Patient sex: M
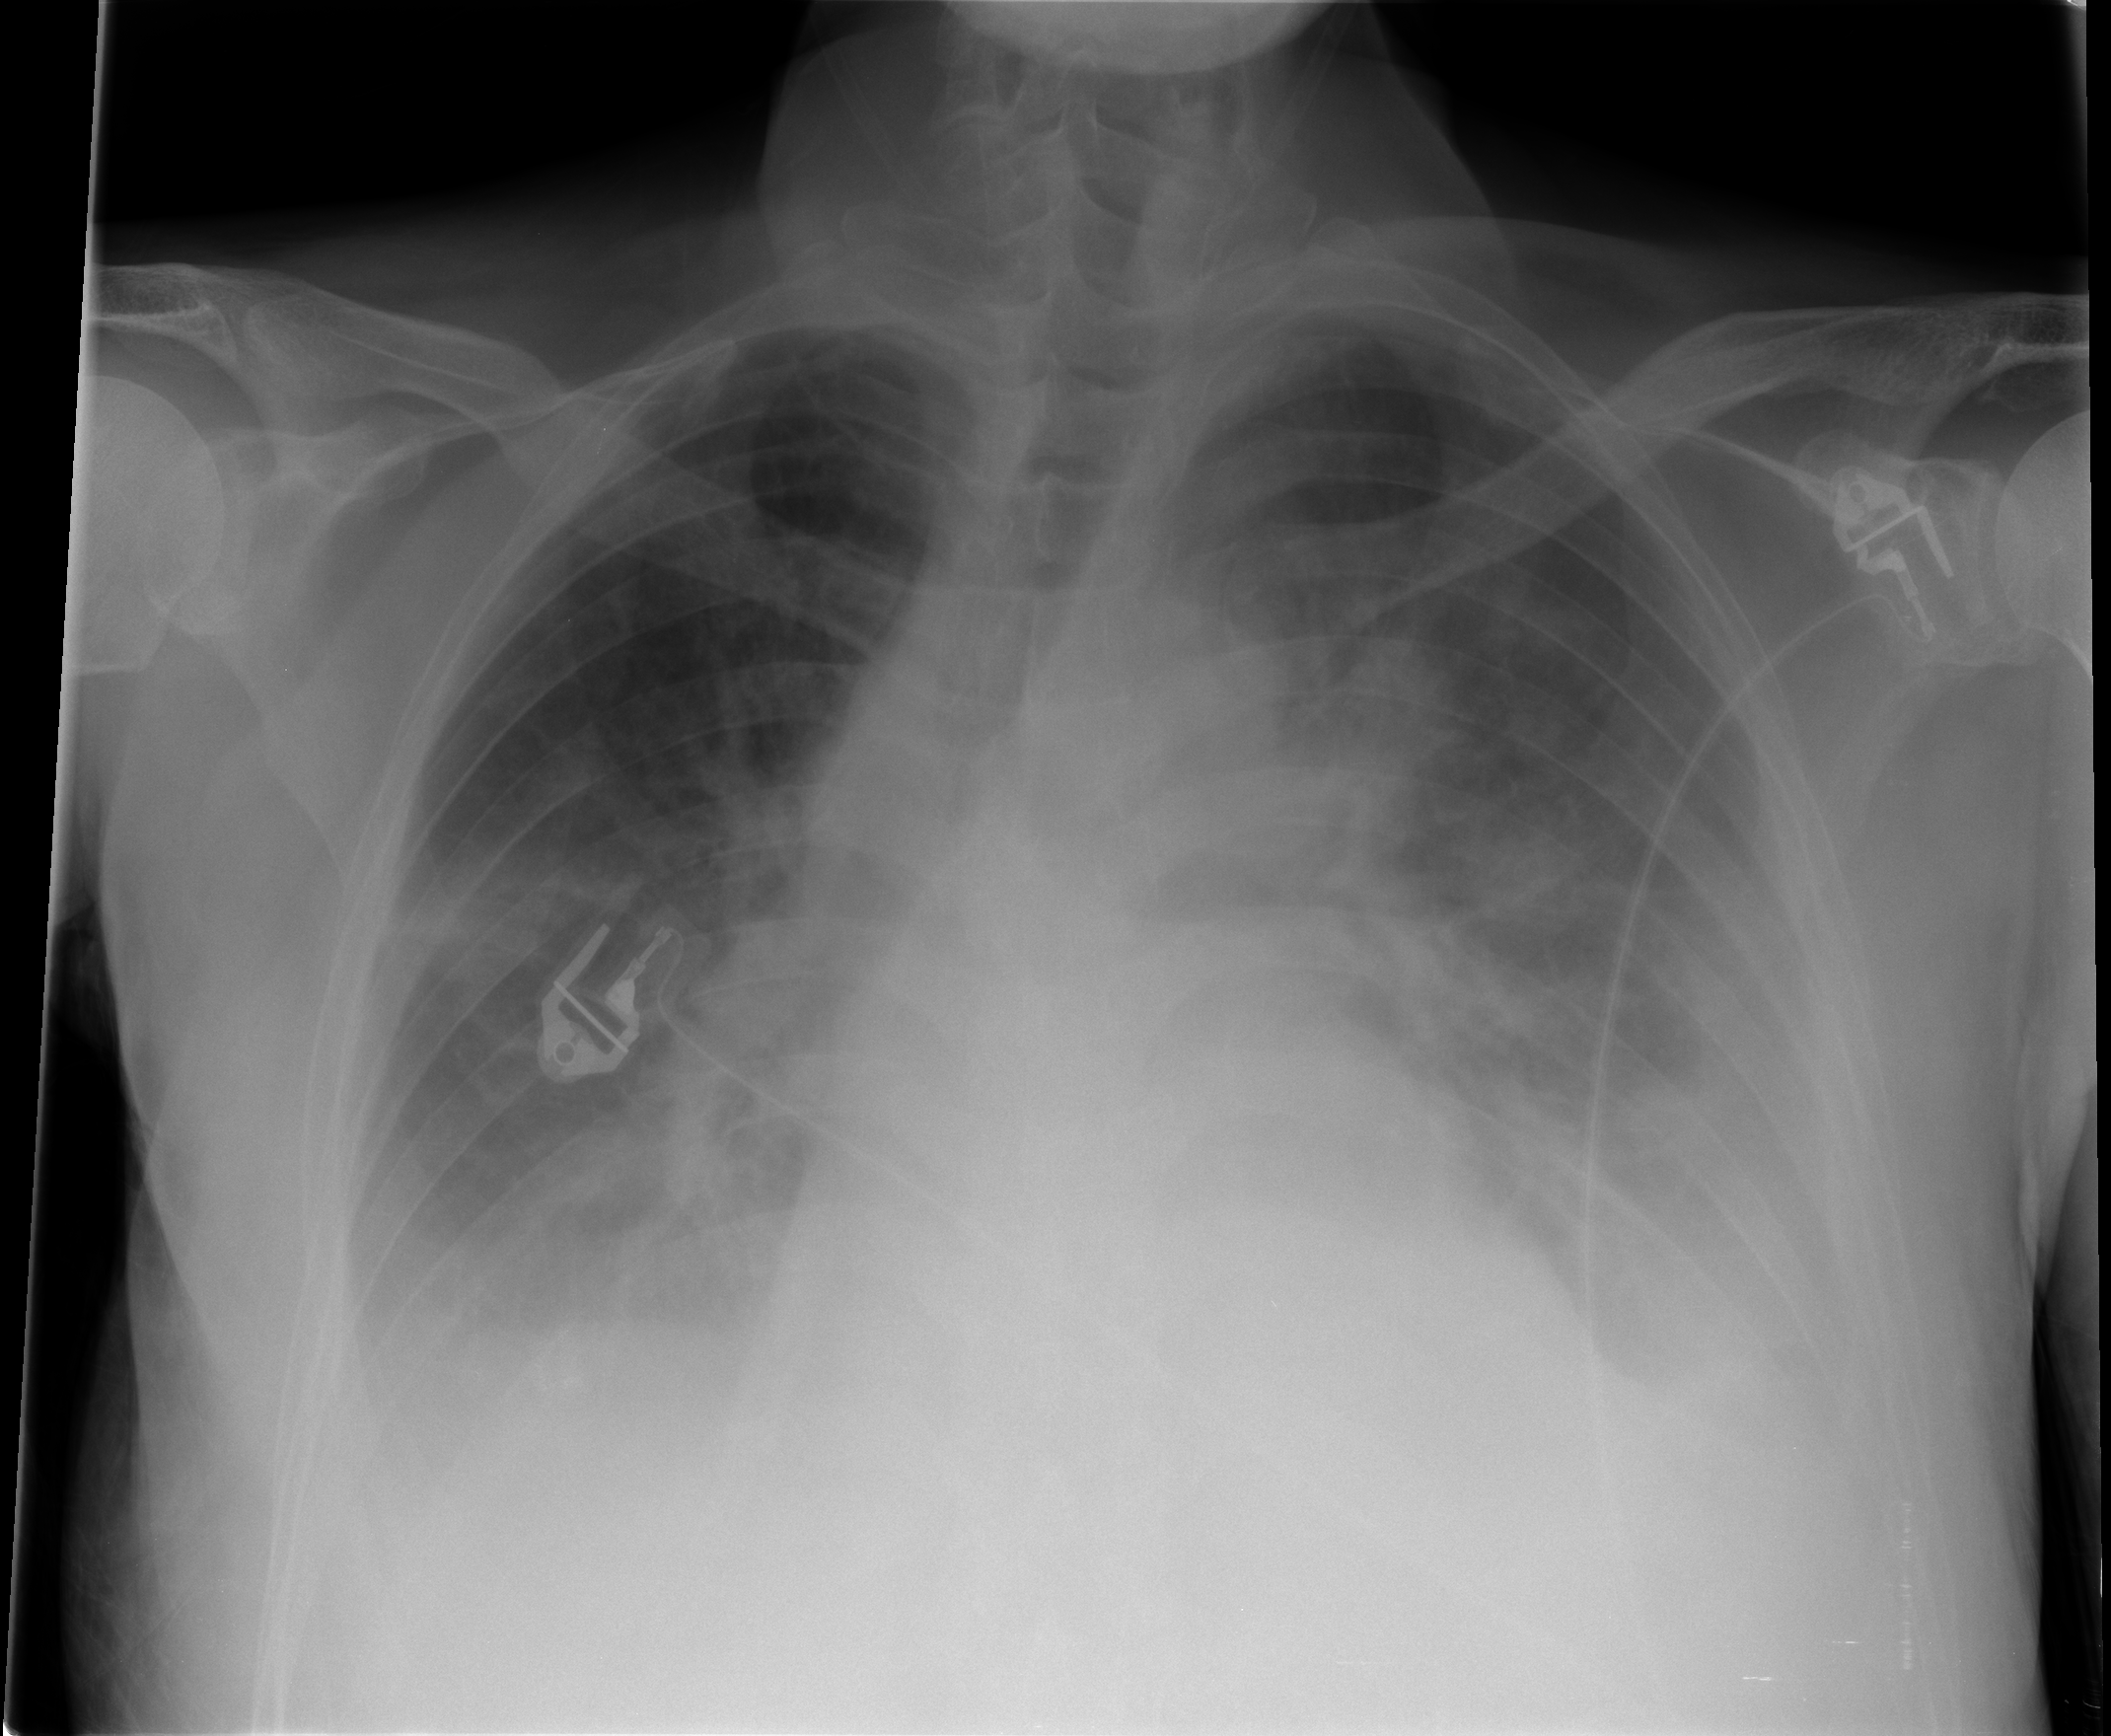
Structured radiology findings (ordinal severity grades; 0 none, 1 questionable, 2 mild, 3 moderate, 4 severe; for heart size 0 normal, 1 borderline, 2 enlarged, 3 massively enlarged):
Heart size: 0
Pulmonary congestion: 2
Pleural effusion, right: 2
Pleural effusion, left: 3
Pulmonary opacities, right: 2
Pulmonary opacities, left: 2
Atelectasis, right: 2
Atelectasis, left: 2